Field crop: maize
Growth stage: 2
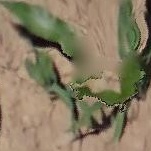
Species: maize